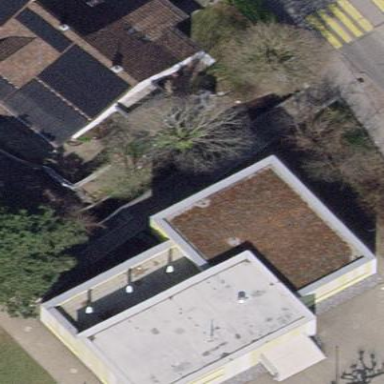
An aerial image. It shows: Kindergarten building.